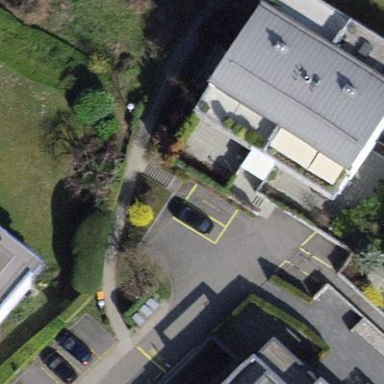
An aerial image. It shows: Apartments building with round-shaped roof.